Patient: sex M, age 47
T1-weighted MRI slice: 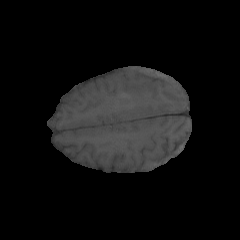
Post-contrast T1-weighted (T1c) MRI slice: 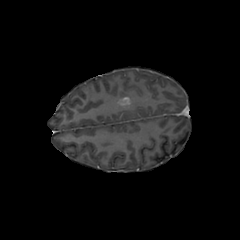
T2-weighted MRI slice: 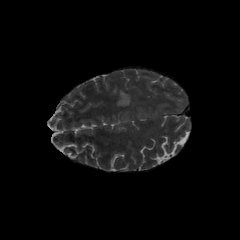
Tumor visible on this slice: yes
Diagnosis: Glioblastoma, IDH-wildtype
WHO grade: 4